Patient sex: M
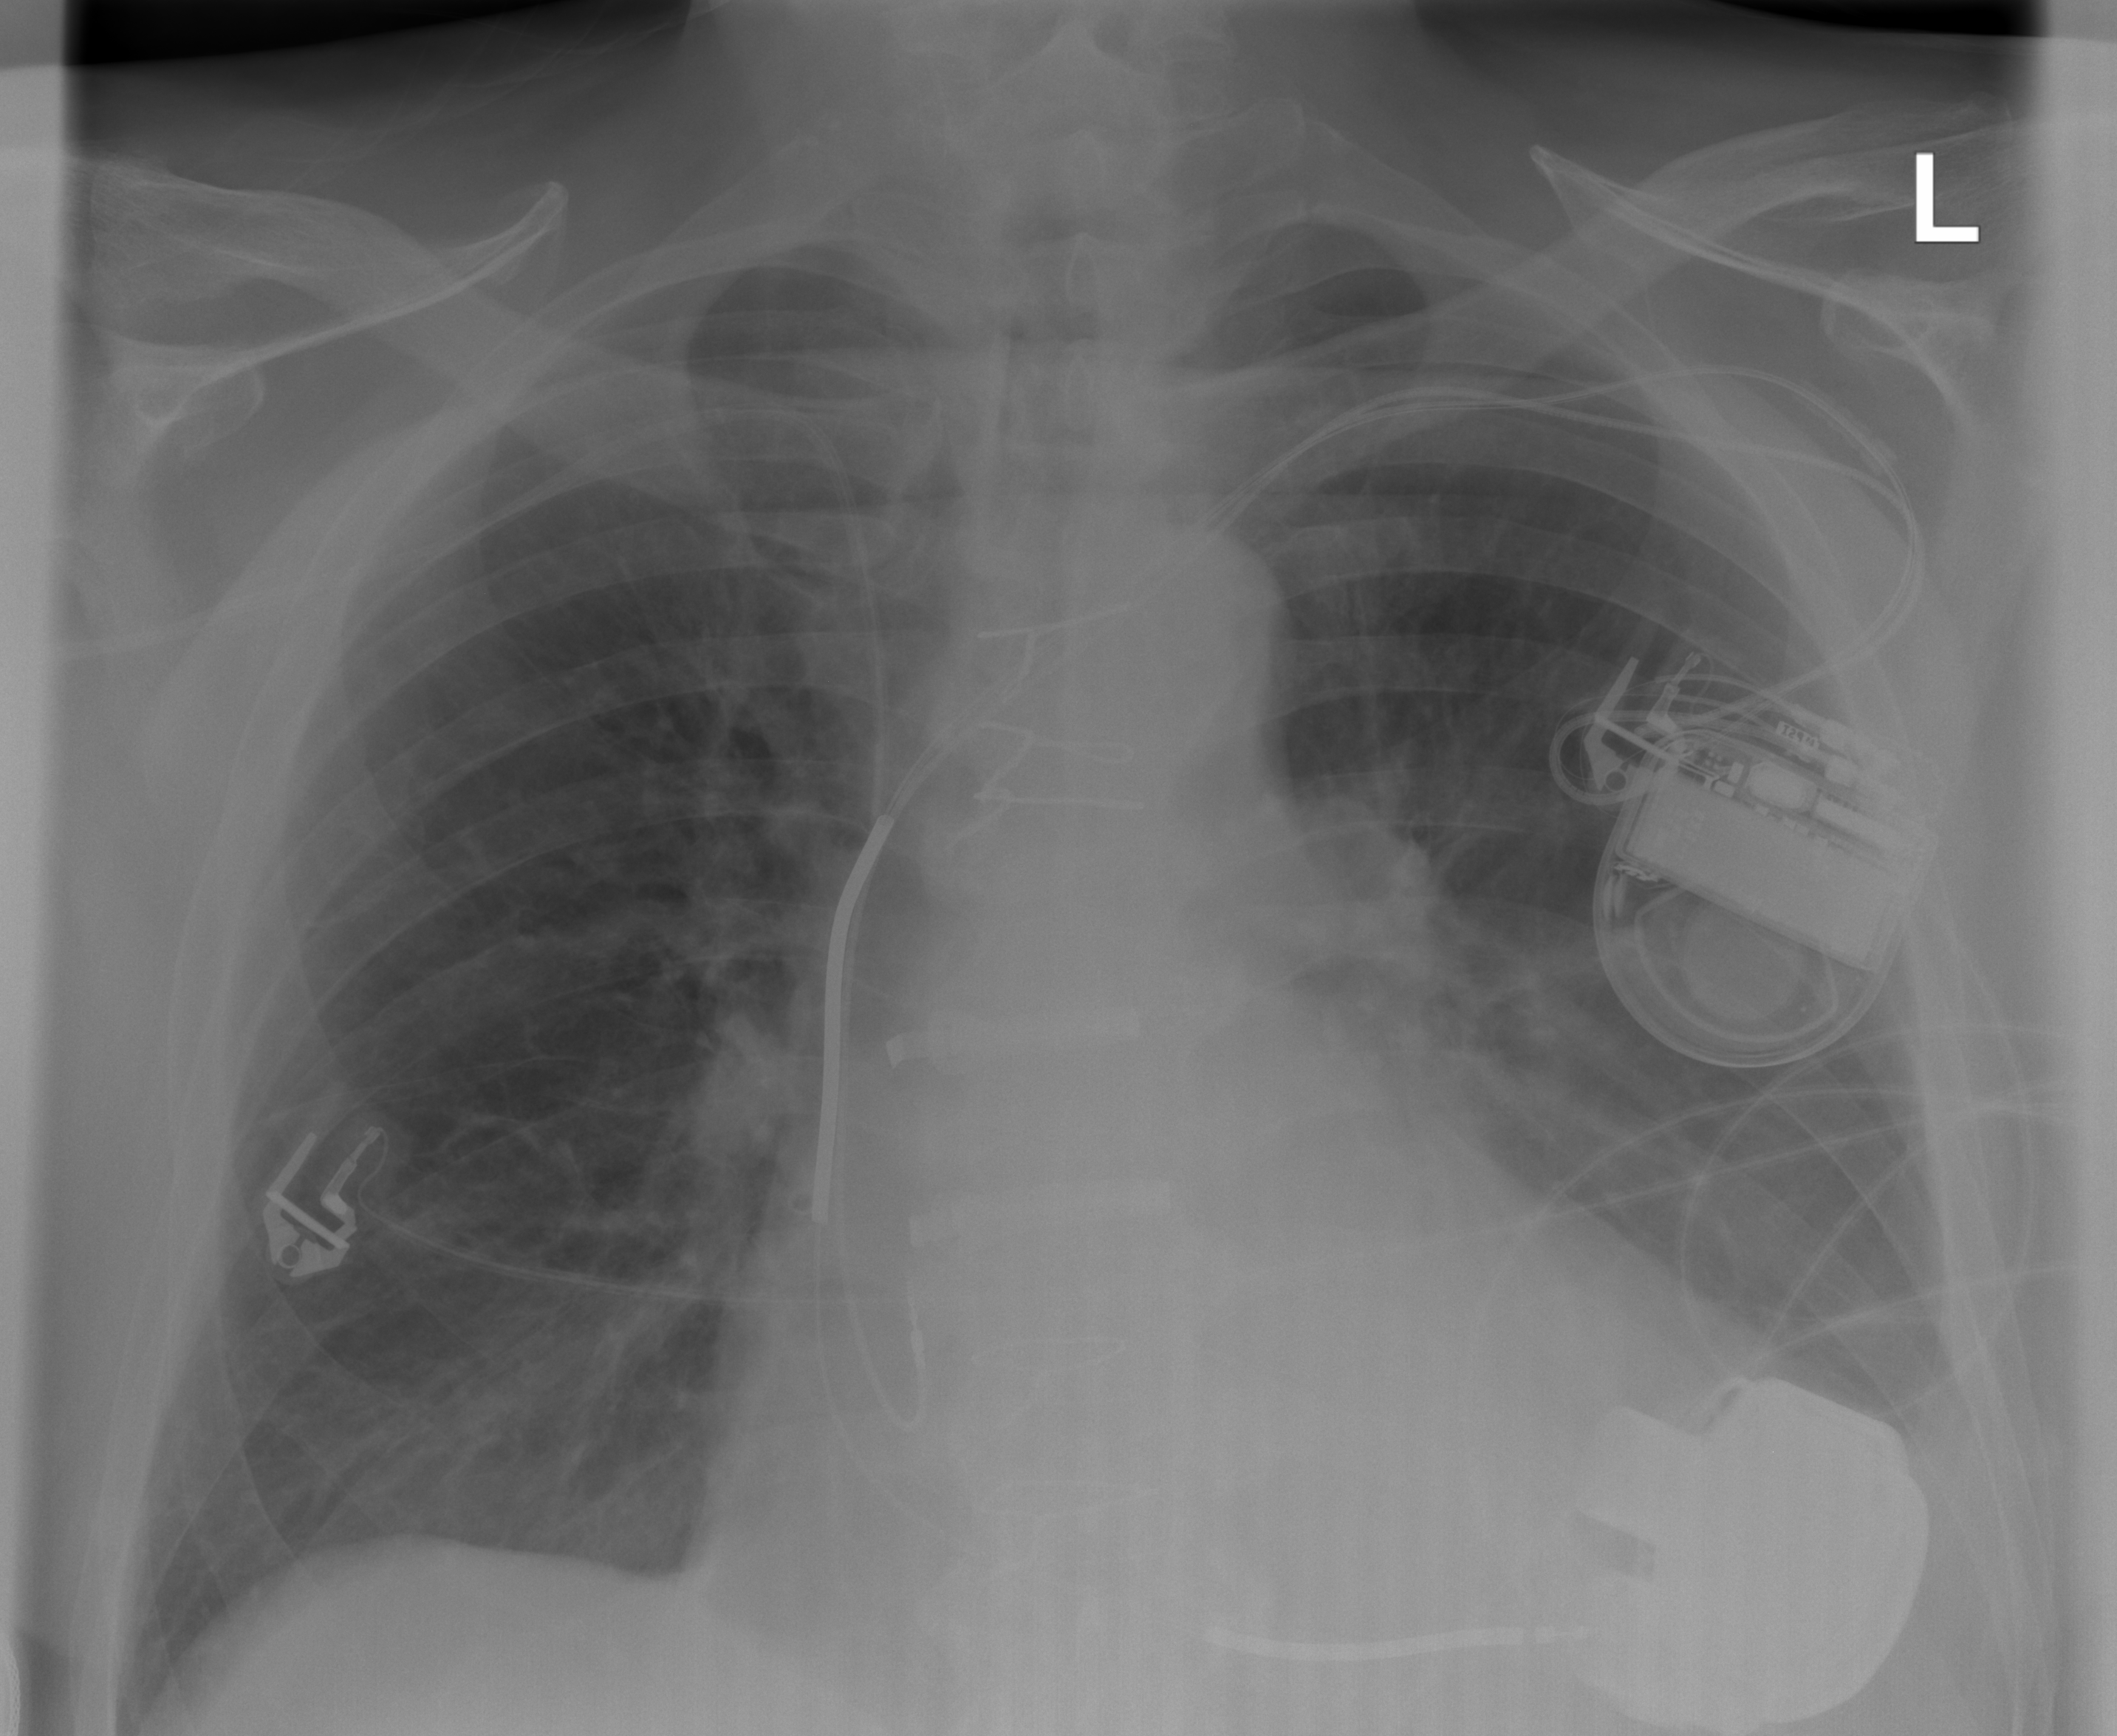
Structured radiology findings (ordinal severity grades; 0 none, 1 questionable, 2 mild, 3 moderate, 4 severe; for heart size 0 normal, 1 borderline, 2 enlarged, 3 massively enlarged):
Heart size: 2
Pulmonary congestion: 0
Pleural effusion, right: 0
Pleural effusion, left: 2
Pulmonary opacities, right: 0
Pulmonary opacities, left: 0
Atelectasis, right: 0
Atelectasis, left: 2